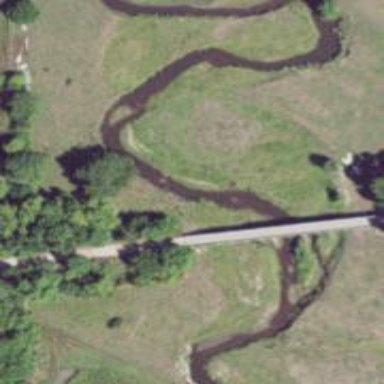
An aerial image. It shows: Abandoned railway bridge.